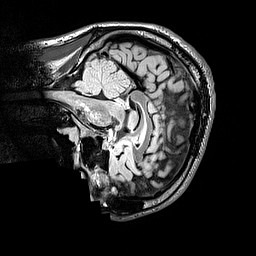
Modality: FLAIR
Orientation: sagittal
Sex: male
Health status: ill
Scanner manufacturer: siemens
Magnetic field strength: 3 T
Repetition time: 5 s
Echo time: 0.388 s